Question: I have a table which contains a bunch of rows and a . I was wondering how I can do this so when I delete a row, say I delete the highlighted row with a sort_order of 7. Then instead of 7 just being removed, I would need to change #8 to #7 .. #9 to #8 .. #10 to #9 .. and #11 to #10.

Is something like this possible?
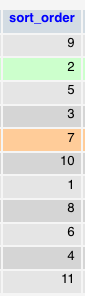
Answer: If you really need to change these values ('sort_order' will still work with gaps), you can
'''
Delete From t
Where sort_order = 7
'''
and then reduce the remaining entries by '1':
'''
Update t
Set sort_order = sort_order - 1
Where sort_order > 7
'''